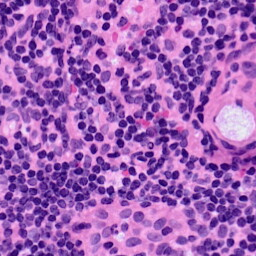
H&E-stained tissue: LymphNode